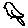
Label: bird